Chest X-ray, AP view. Patient: 60 years old, sex M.
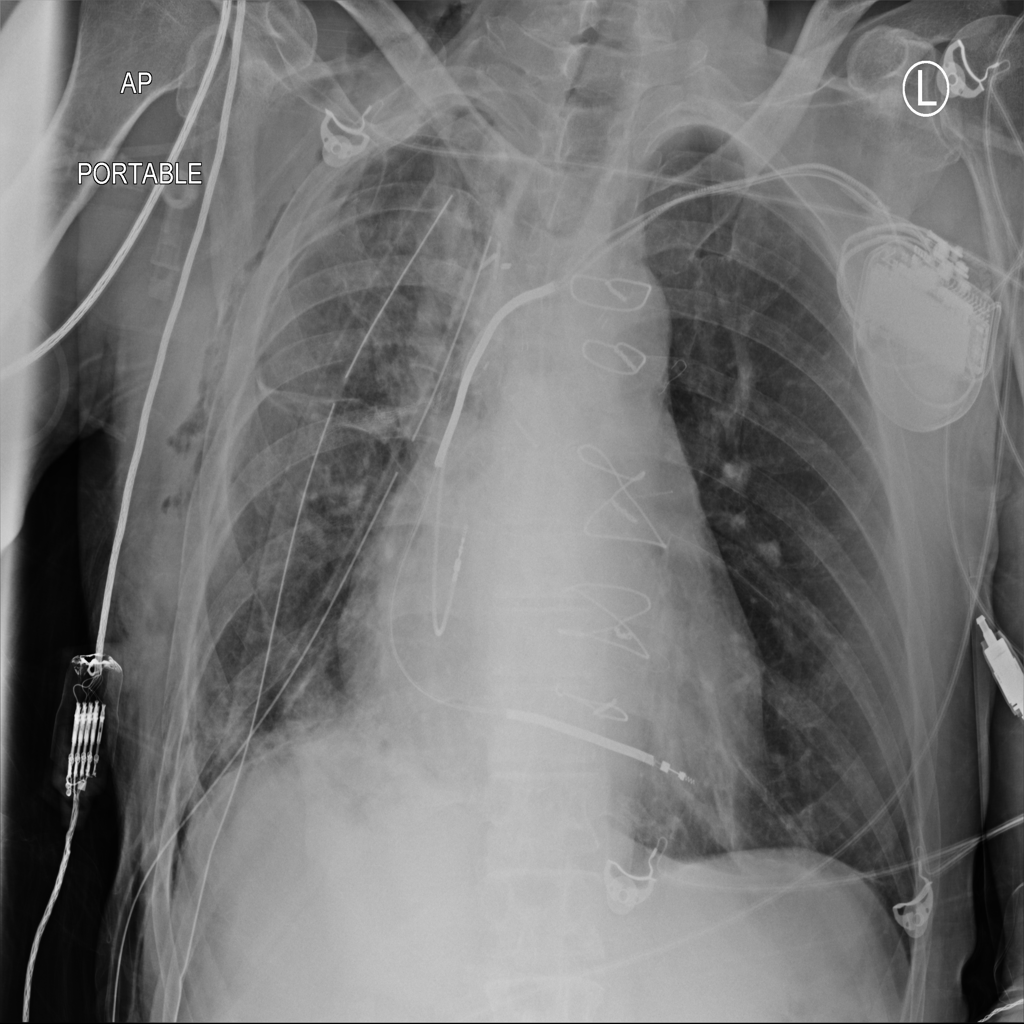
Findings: Emphysema, Pneumothorax